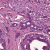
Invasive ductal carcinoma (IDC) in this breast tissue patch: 1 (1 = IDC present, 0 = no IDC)